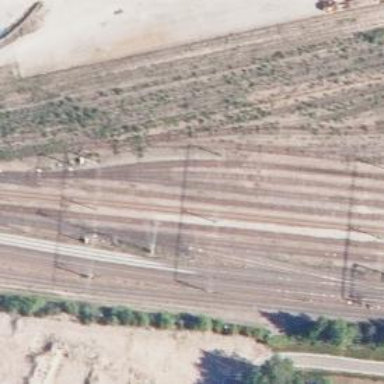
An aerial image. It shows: Railway yard with electrified contact lines.